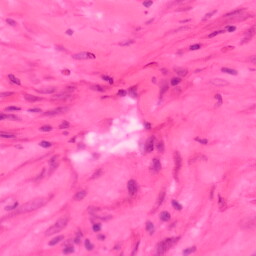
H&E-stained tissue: Colon